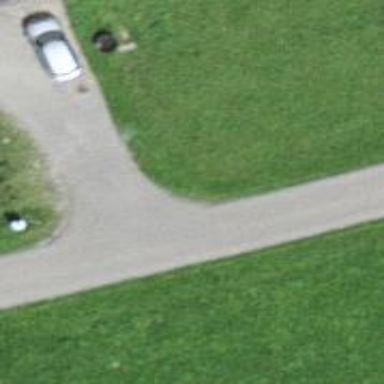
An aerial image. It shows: Residential road with asphalt surface and no sidewalk.